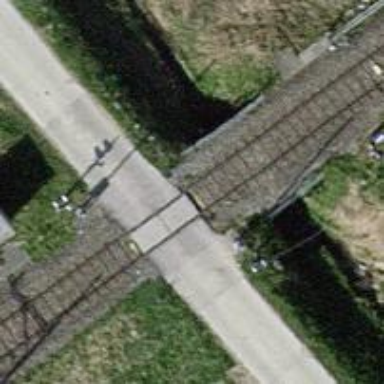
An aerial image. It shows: Level crossing with traffic signals and barriers.